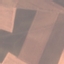
Land use / land cover: AnnualCrop